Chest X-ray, PA view. Patient: 43 years old, sex F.
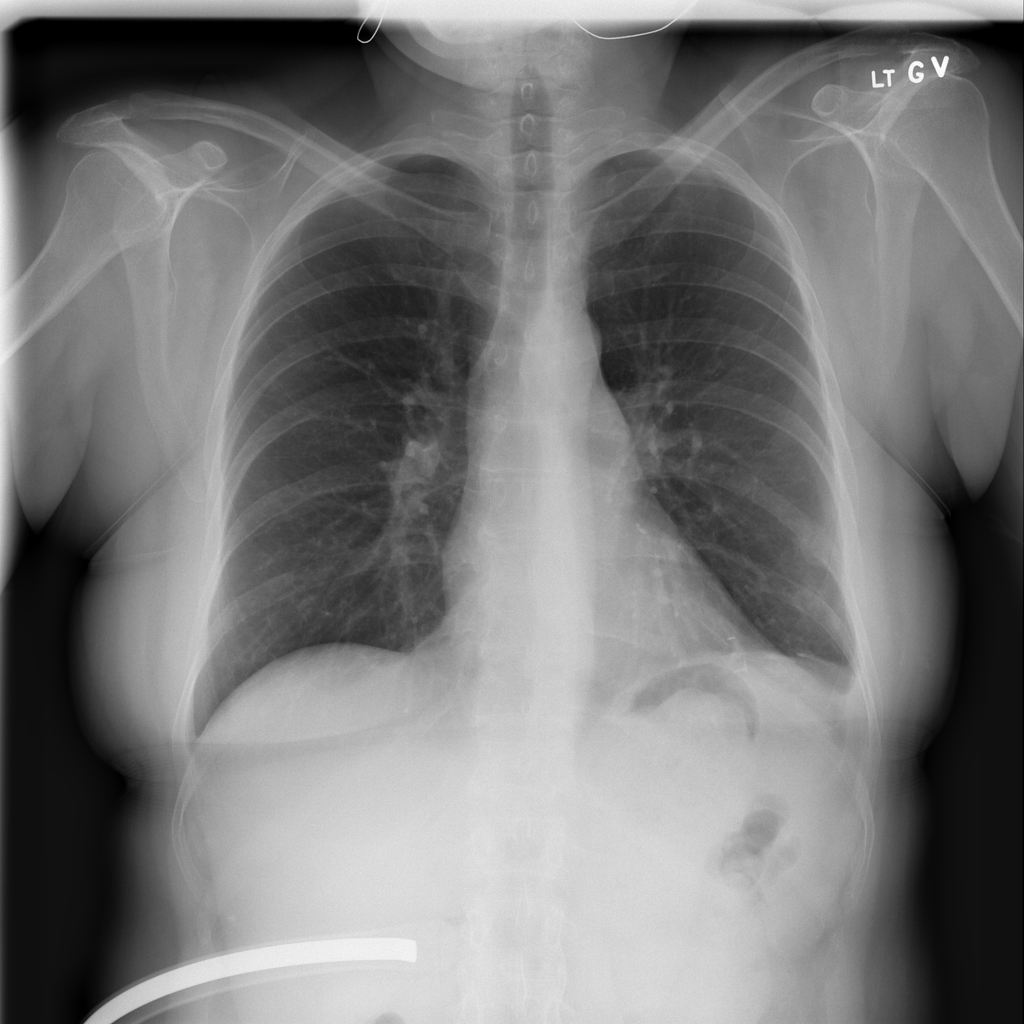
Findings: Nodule